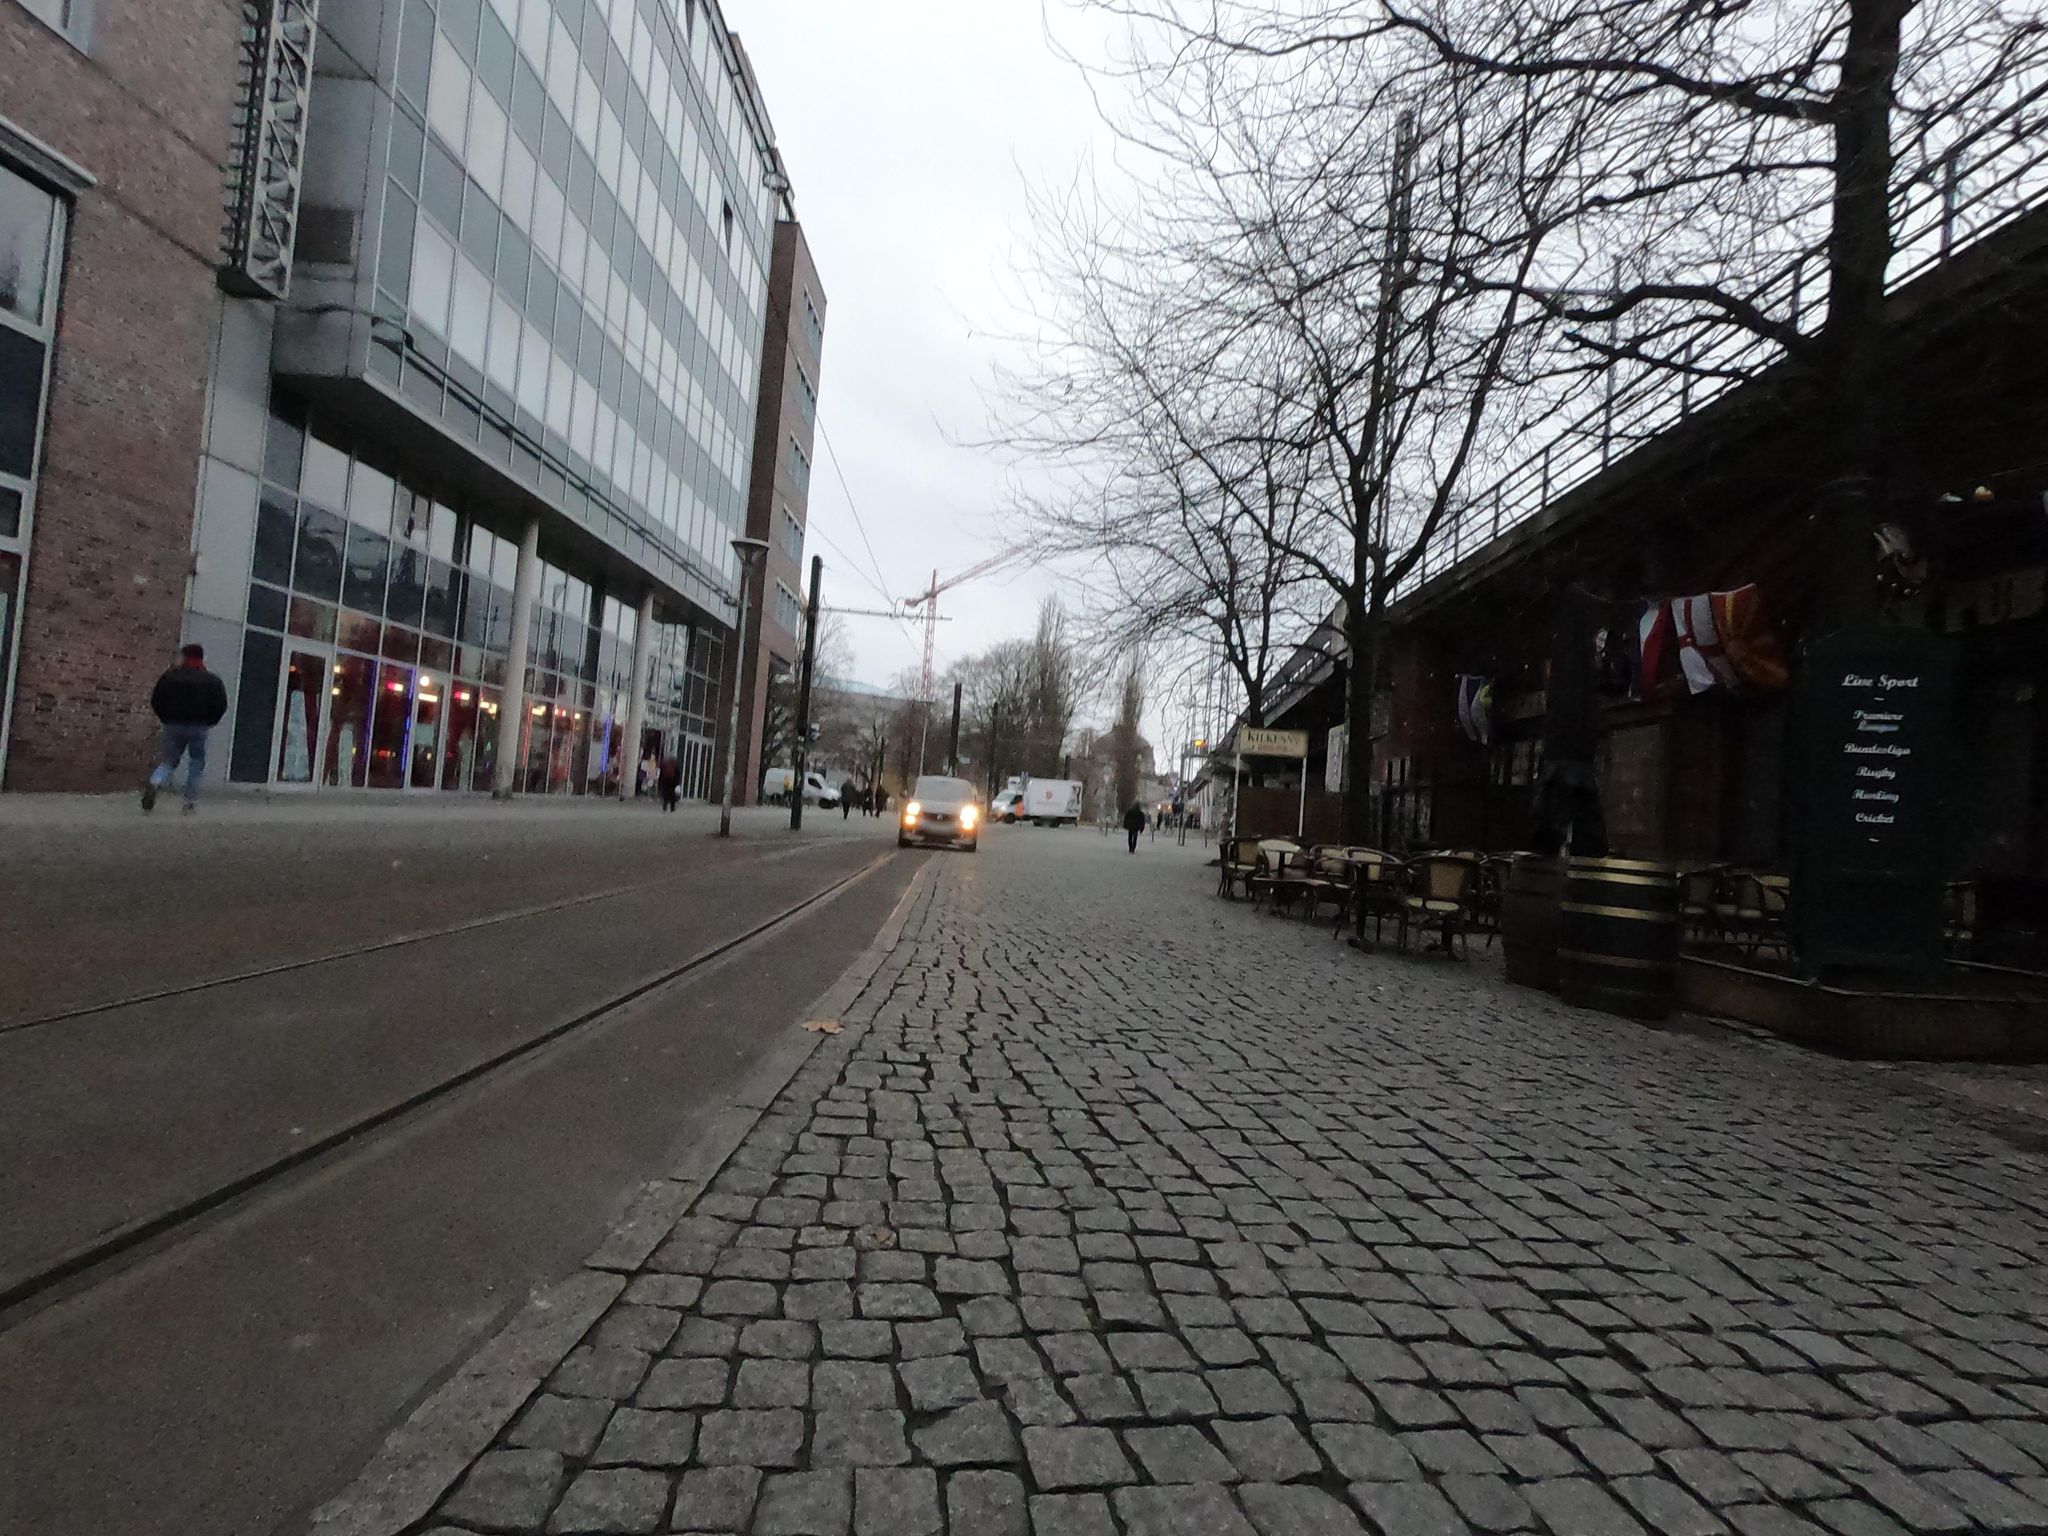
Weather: clear
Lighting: day
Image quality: good
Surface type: walking surface
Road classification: pedestrian
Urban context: urban centre
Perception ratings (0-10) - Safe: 5.2, Lively: 8.29, Beautiful: 5.37, Boring: 5.05, Depressing: 3.02, Wealthy: 6.74